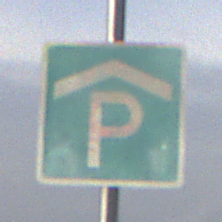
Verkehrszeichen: Parkhaus
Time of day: SunriseSunset
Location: Outdoor (Suburban)
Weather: PartlyCloudy
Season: NotSpecified
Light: Natural